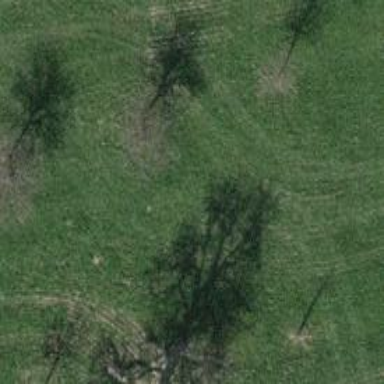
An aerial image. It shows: Beautiful tree in nature.